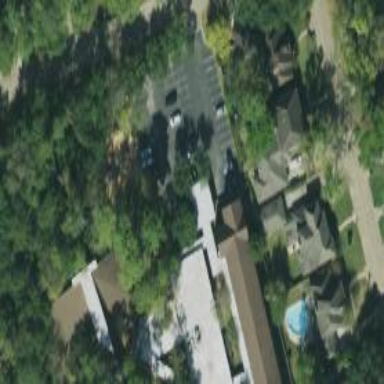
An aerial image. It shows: Parking area with asphalt surface.